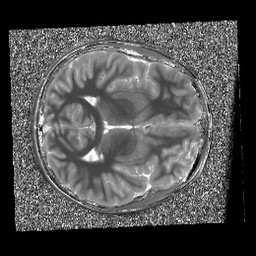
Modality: T1map
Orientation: axial
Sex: male
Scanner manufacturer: siemens
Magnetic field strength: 3 T
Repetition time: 5 s
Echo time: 0.00368 s